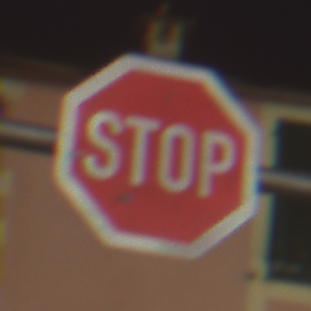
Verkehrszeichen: Stop
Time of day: Night
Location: Outdoor (Urban)
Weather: PartlyCloudy
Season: NotSpecified
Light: Artificial